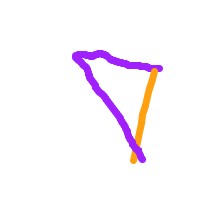
Shape: triangle